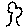
Label: tree